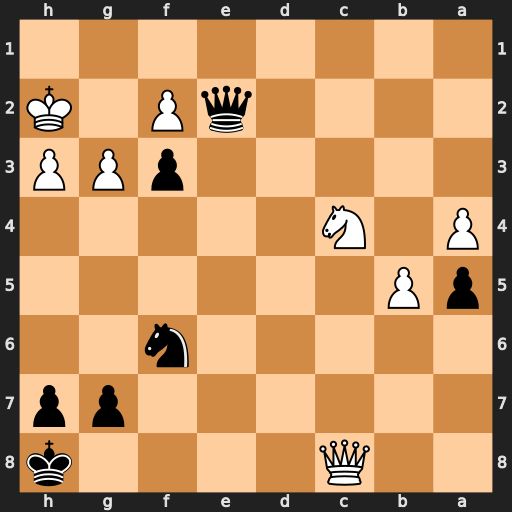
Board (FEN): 2Q4k/6pp/5n2/pP6/P1N5/5pPP/4qP1K/8
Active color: b
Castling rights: -
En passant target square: -
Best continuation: Ng8 Qc5 Qf1 Ne3 Qxf2+